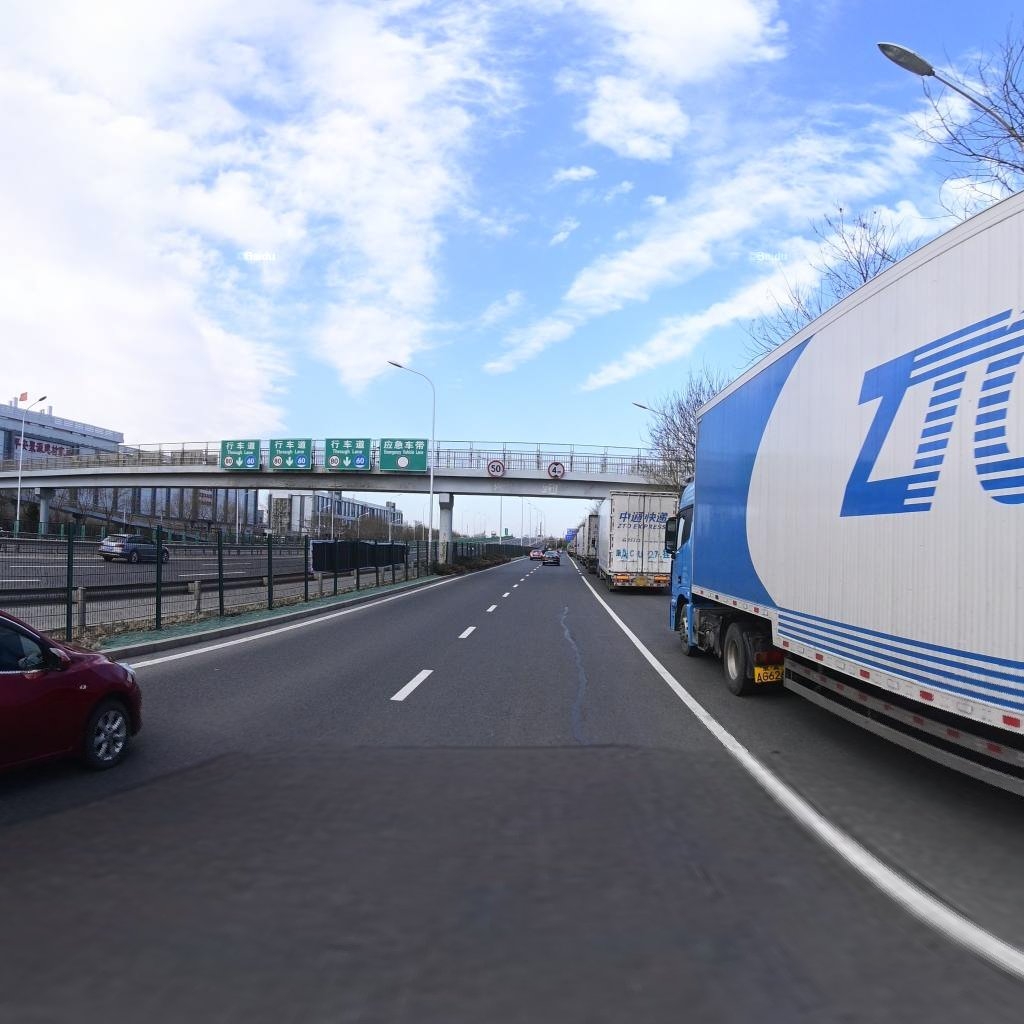
Region: Chaoyang
Road damage annotations: longitudinal patch